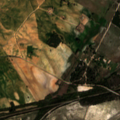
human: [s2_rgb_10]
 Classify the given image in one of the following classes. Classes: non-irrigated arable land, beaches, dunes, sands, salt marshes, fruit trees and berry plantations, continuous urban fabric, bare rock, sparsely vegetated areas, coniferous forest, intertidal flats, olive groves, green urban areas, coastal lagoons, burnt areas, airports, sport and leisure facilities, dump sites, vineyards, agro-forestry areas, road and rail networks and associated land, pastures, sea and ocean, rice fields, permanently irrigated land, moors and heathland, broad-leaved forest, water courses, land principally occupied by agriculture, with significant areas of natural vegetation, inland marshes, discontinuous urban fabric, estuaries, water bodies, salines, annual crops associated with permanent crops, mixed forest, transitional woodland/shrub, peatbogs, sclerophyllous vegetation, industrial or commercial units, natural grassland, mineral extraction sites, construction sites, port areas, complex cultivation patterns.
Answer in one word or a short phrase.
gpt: industrial or commercial units, non-irrigated arable land, broad-leaved forest, transitional woodland/shrub